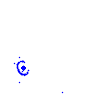
Particle: electron